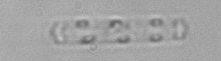
Label: Cerataulina_pelagica